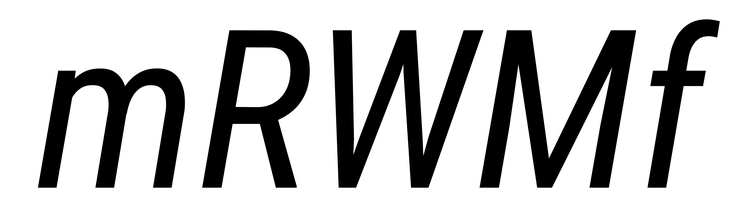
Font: Roboto-Italic_Condensed_Italic